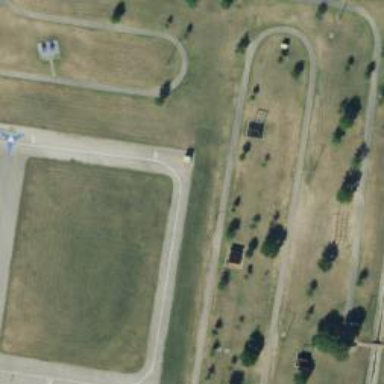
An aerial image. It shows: View of taxiway at the airport.